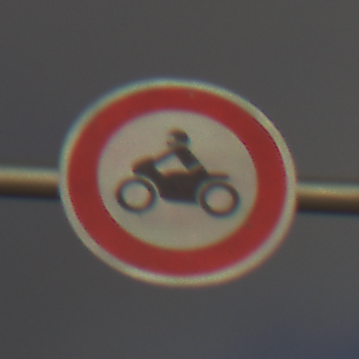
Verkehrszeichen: VerbotKraftraeder
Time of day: SunriseSunset
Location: Outdoor (Nature)
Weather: PartlyCloudy
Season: NotSpecified
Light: Natural